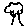
Label: tree